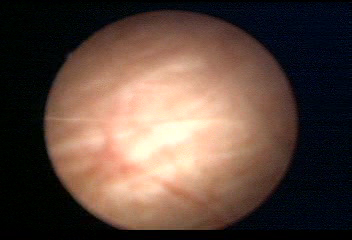
Modality: WLC
Class: Normal mucosa
Bladder cancer association: No